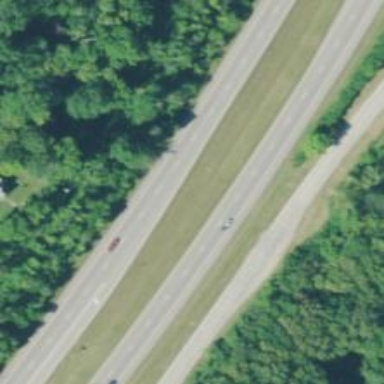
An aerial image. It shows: This image shows trunk highway that functions as expressway.